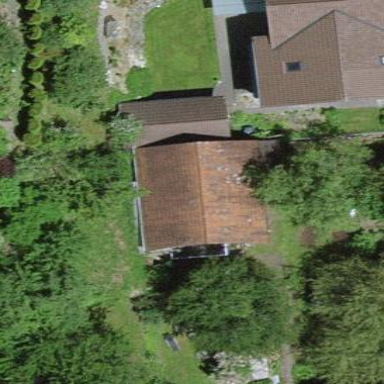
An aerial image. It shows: Barn.